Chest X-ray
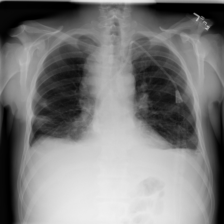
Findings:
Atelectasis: positive
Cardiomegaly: negative
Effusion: positive
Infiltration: negative
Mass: positive
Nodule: negative
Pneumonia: negative
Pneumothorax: negative
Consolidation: negative
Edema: negative
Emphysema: negative
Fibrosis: negative
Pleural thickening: negative
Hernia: negative